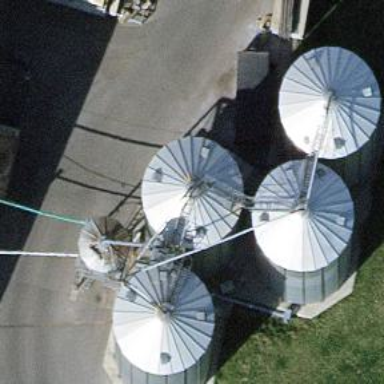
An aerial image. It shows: Building with storage tank.